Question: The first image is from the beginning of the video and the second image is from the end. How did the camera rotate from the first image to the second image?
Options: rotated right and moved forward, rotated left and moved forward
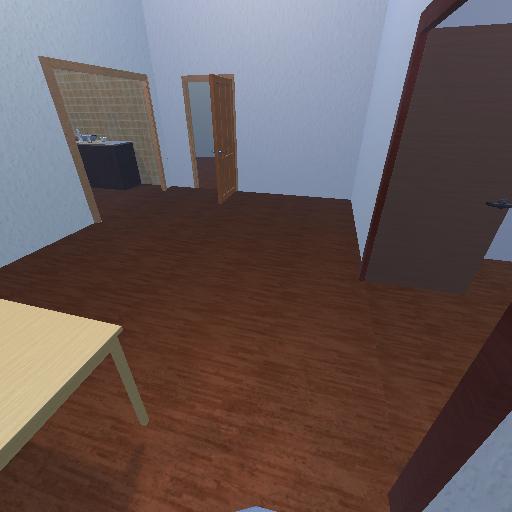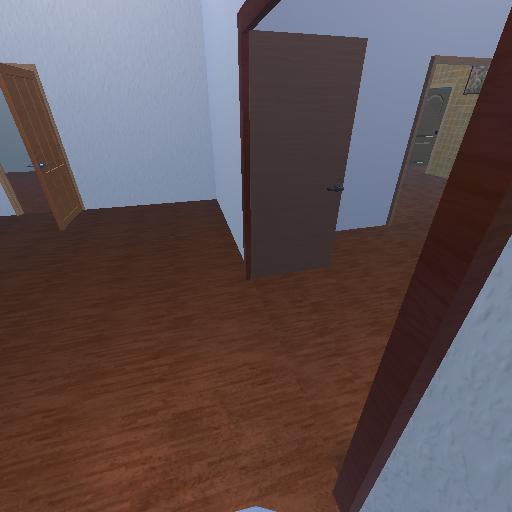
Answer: rotated right and moved forward